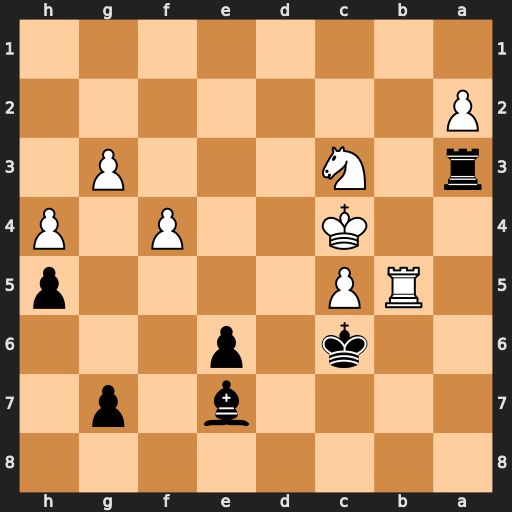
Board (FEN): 8/4b1p1/2k1p3/1RP4p/2K2P1P/r1N3P1/P7/8
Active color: b
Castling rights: -
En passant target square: -
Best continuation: Rxc3+ Kxc3 Kxb5